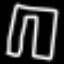
Label: pants